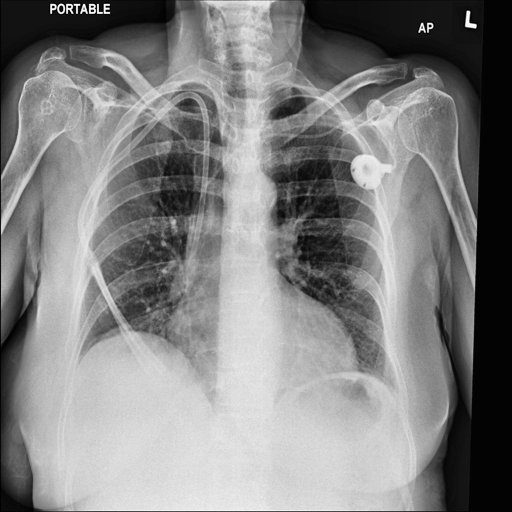
Finding: NORMAL